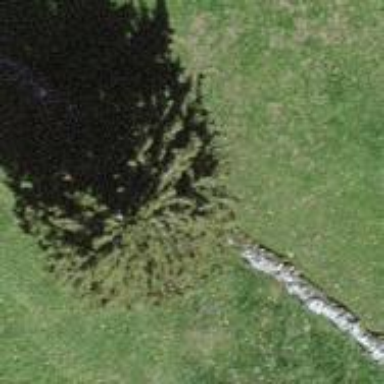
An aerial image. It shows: Single tag "natural: tree."